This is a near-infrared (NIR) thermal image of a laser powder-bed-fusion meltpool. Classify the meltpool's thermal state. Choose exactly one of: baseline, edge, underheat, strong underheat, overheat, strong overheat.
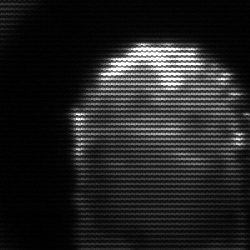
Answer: baseline